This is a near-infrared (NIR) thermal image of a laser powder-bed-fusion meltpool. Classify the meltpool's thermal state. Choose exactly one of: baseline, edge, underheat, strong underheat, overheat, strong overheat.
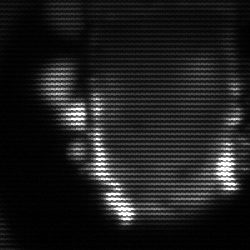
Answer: baseline